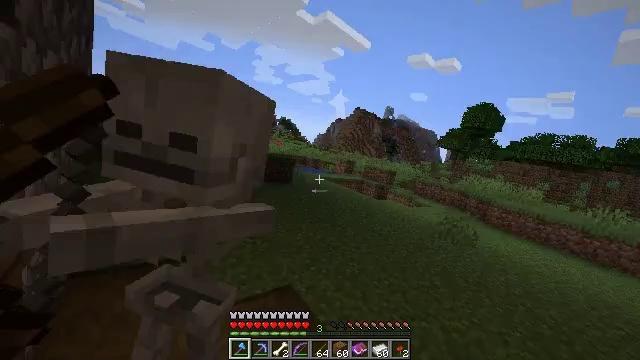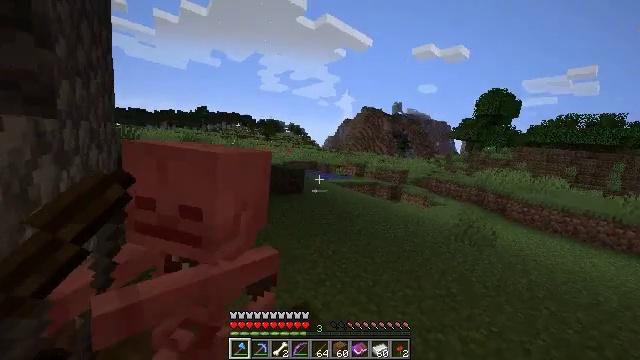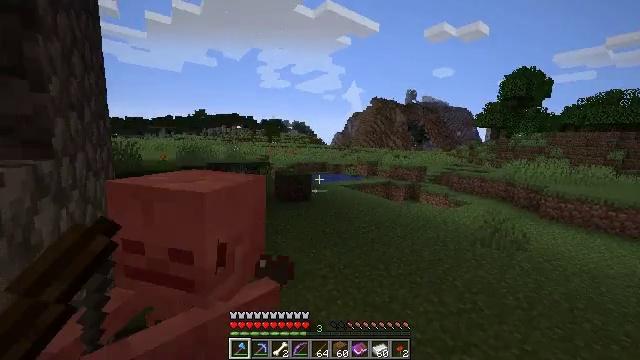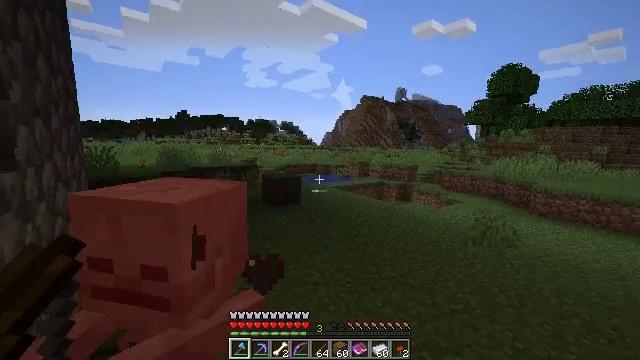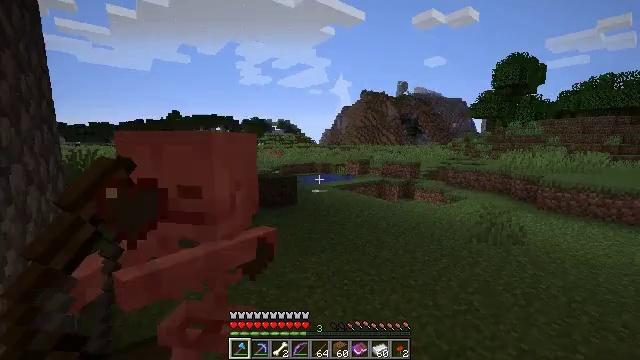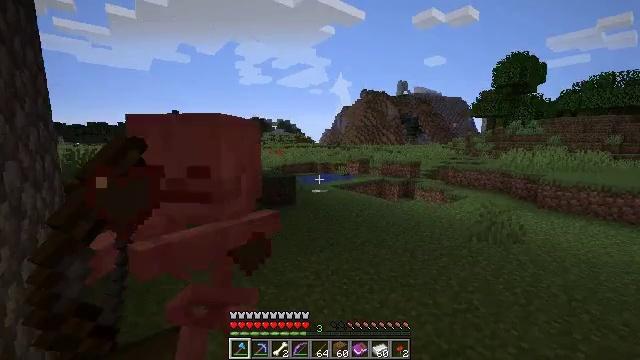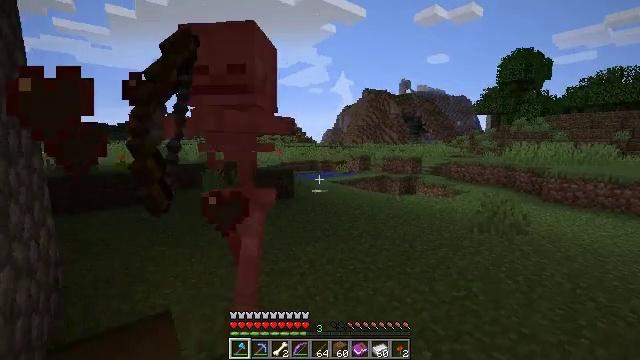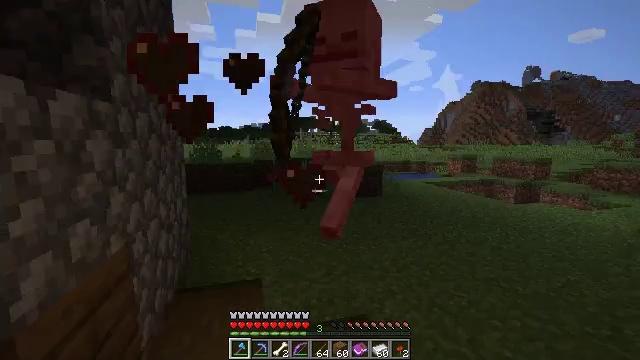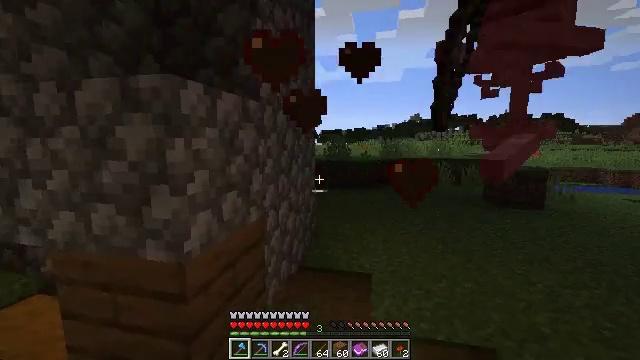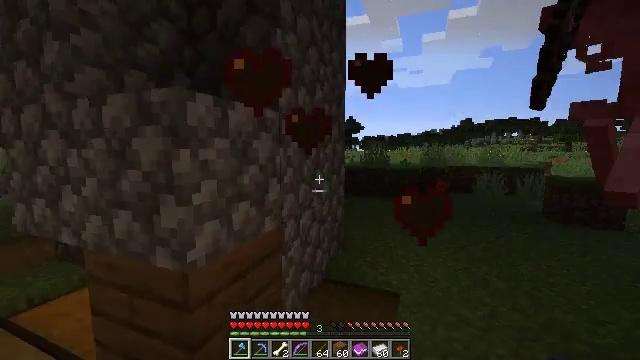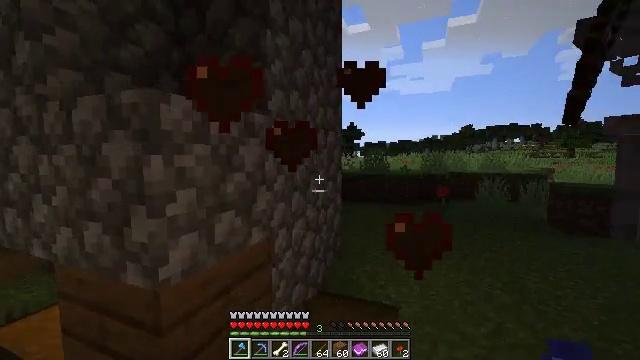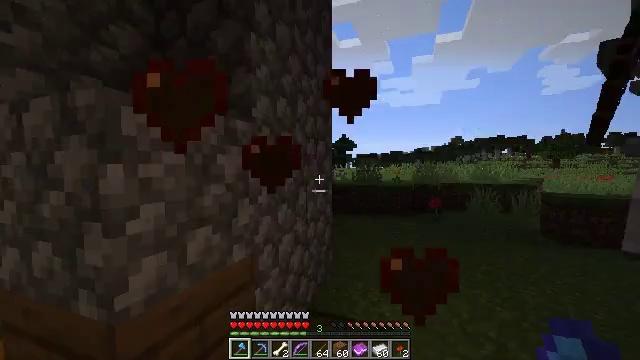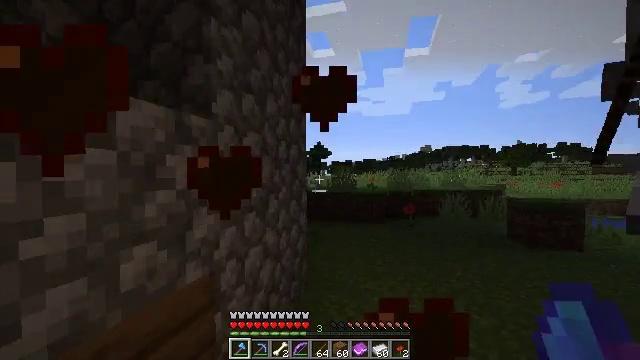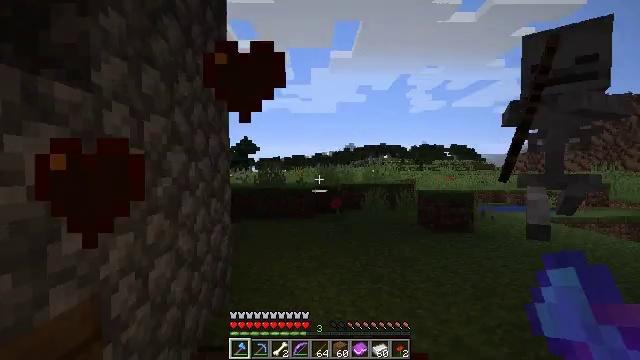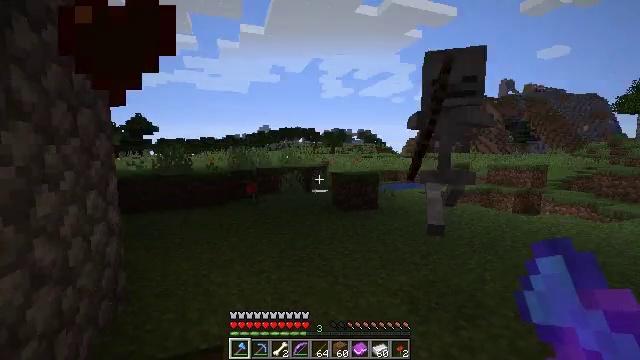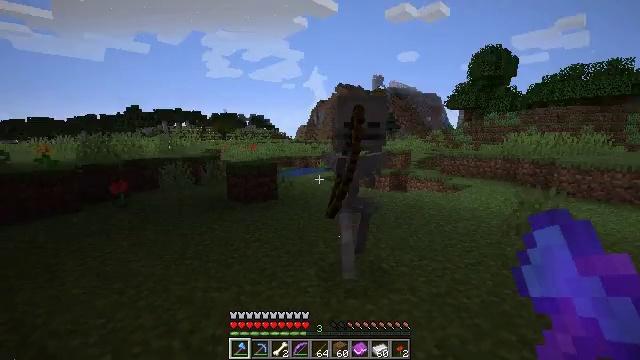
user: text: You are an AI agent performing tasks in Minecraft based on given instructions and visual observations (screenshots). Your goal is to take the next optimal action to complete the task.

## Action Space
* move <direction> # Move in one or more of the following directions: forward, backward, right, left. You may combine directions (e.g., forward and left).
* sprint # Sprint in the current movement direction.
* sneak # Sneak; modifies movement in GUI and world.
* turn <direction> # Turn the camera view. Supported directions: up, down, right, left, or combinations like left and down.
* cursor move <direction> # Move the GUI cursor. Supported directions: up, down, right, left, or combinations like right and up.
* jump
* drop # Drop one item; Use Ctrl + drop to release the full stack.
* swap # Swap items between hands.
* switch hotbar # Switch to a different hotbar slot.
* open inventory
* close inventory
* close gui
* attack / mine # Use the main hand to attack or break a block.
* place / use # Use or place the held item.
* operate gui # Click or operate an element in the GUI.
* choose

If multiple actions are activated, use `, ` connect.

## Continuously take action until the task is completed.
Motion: motion action
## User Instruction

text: Kill mobs.
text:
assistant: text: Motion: move forward and move right, turn left
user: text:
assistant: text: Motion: move forward and move right, turn left
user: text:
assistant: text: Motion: move forward and move right, turn right
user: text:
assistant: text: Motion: move forward and move right
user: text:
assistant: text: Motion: move forward and move right
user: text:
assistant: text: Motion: move forward and move right
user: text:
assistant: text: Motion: move forward and move right, turn left
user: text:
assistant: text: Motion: move forward and move right, turn left
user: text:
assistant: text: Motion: move forward and move right, turn left and up
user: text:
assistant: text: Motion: move forward, turn up
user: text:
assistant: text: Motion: move forward, turn right and up
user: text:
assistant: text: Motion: move forward, turn right and up
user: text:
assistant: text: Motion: move forward, turn right
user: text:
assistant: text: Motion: move forward, turn right and down
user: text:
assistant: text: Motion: move forward, turn right and down
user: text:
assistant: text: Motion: move forward, turn right
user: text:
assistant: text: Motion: turn right
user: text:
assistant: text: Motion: move forward
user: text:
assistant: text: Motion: move forward, turn left
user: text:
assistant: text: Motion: move forward, turn left
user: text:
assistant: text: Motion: move forward
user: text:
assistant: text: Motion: move forward, turn left
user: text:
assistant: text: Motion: move forward, turn left
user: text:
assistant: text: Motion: move forward, sprint, turn right and up
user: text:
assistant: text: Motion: move forward, turn right
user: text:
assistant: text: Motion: move forward, turn right, attack / mine
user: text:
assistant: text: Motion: move forward, attack / mine
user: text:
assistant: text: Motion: no_op
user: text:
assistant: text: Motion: turn right
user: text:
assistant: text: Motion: no_op